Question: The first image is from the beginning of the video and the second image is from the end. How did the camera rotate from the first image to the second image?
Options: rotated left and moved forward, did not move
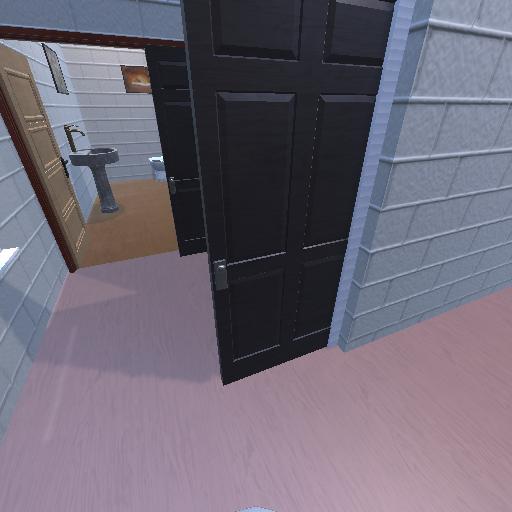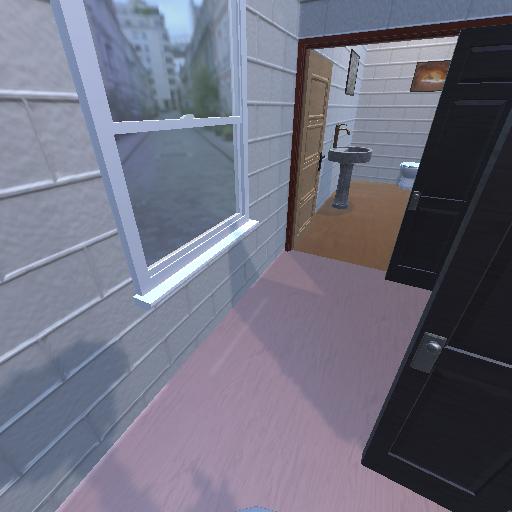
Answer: rotated left and moved forward